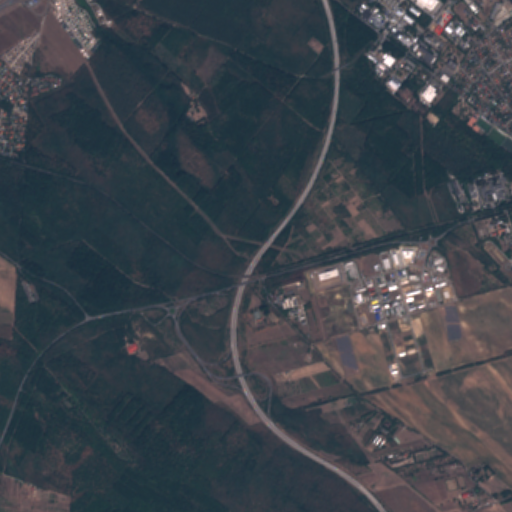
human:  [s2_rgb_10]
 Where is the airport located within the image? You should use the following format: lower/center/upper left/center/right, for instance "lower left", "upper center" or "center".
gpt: The airport is located in the lower right of the image.
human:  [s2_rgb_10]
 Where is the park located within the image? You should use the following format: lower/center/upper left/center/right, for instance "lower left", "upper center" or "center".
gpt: The park is located in the upper right of the image.
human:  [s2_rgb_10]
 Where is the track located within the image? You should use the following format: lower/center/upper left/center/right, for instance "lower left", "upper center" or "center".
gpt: The track is located in the center right of the image.
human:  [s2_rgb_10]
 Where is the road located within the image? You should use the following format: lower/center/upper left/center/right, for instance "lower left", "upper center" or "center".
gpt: There is no road in the image.